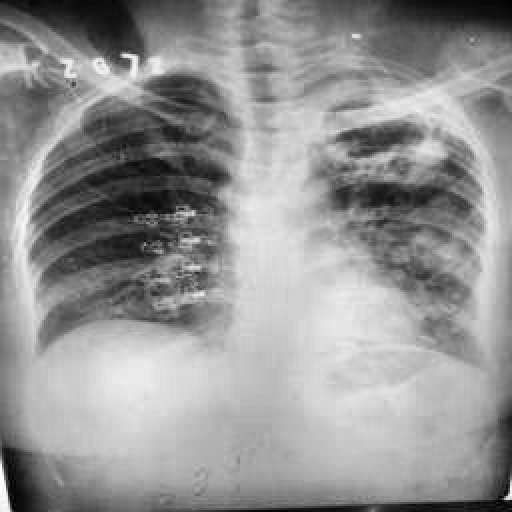
Finding: TUBERCULOSIS